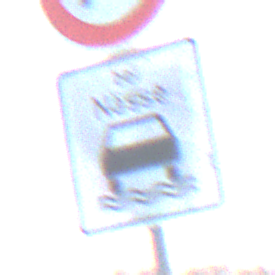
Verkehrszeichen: BeiNaesse
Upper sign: Geschwindigkeit90
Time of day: SunriseSunset
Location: Outdoor (Nature)
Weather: PartlyCloudy
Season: NotSpecified
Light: Natural